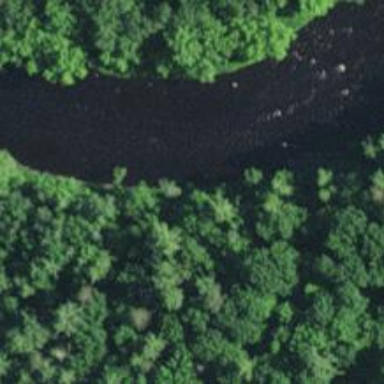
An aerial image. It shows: Beautiful river scene.